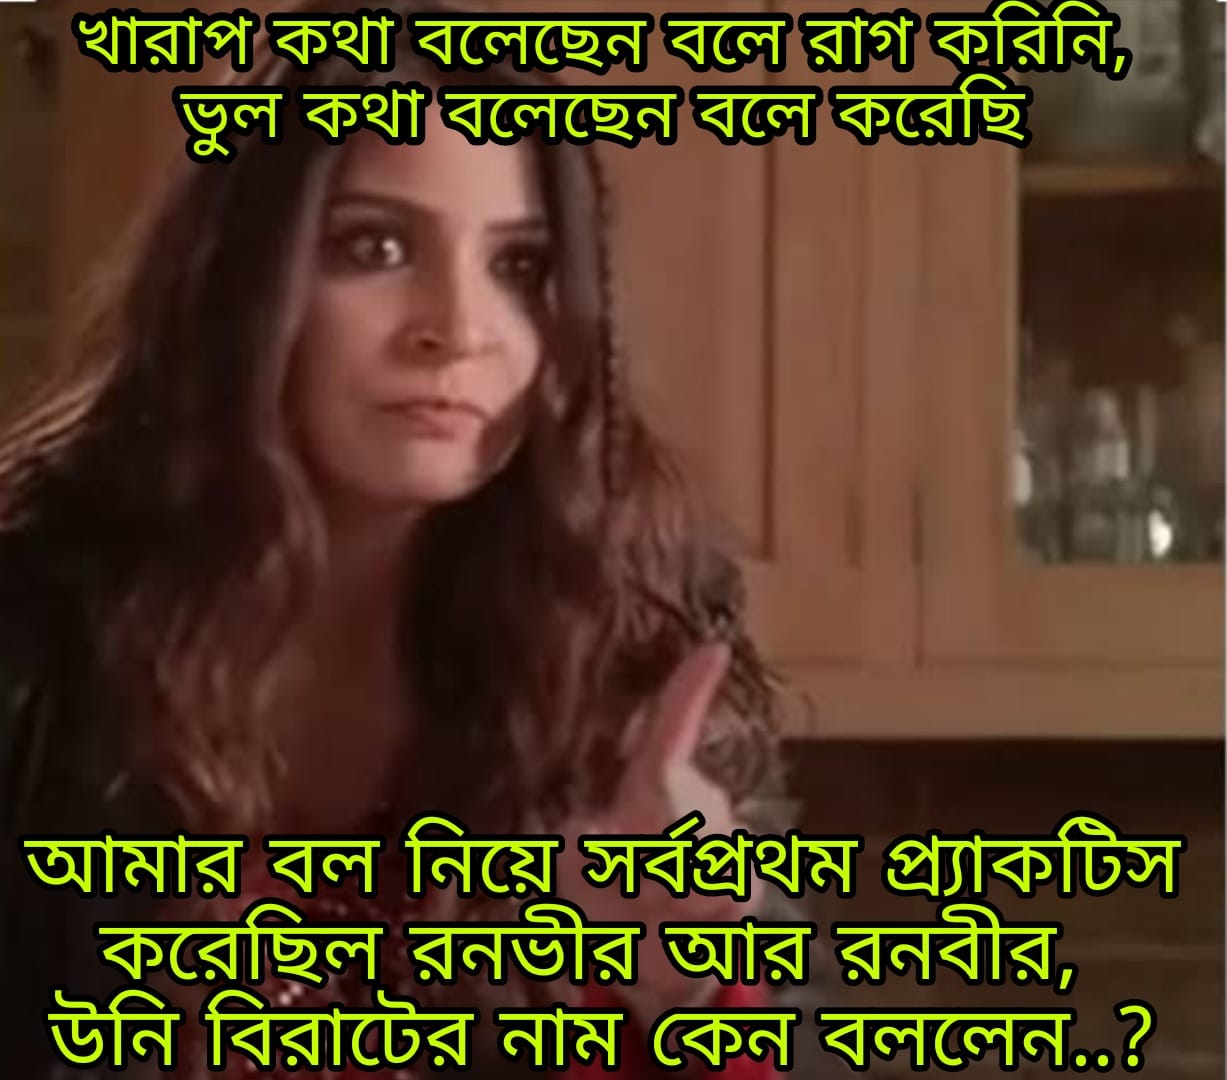
Caption: খারাপ কথা বলছেন বলে রাগ করিনি , ভুল কথা বলেছেন বলে করেছি    আমার বল নিয়ে সর্বপ্রথম প্র্যাকটিস করেছিল রনভীর আর রনবীর , উনি বিরাটের নাম কেন বললেন ?
Label: hate